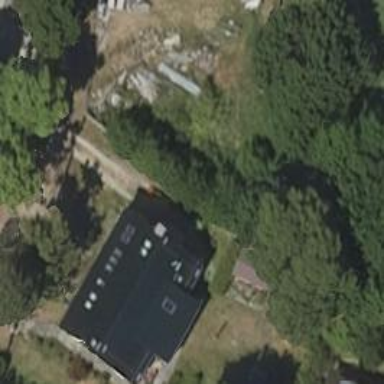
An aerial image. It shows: House with flat grey roof.